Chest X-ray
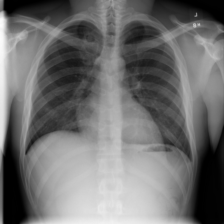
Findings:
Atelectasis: negative
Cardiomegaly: negative
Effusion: negative
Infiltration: negative
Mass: negative
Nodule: negative
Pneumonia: negative
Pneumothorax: negative
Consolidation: negative
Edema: negative
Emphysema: negative
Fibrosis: negative
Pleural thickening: negative
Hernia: negative